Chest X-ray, AP view. Patient: 32 years old, sex F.
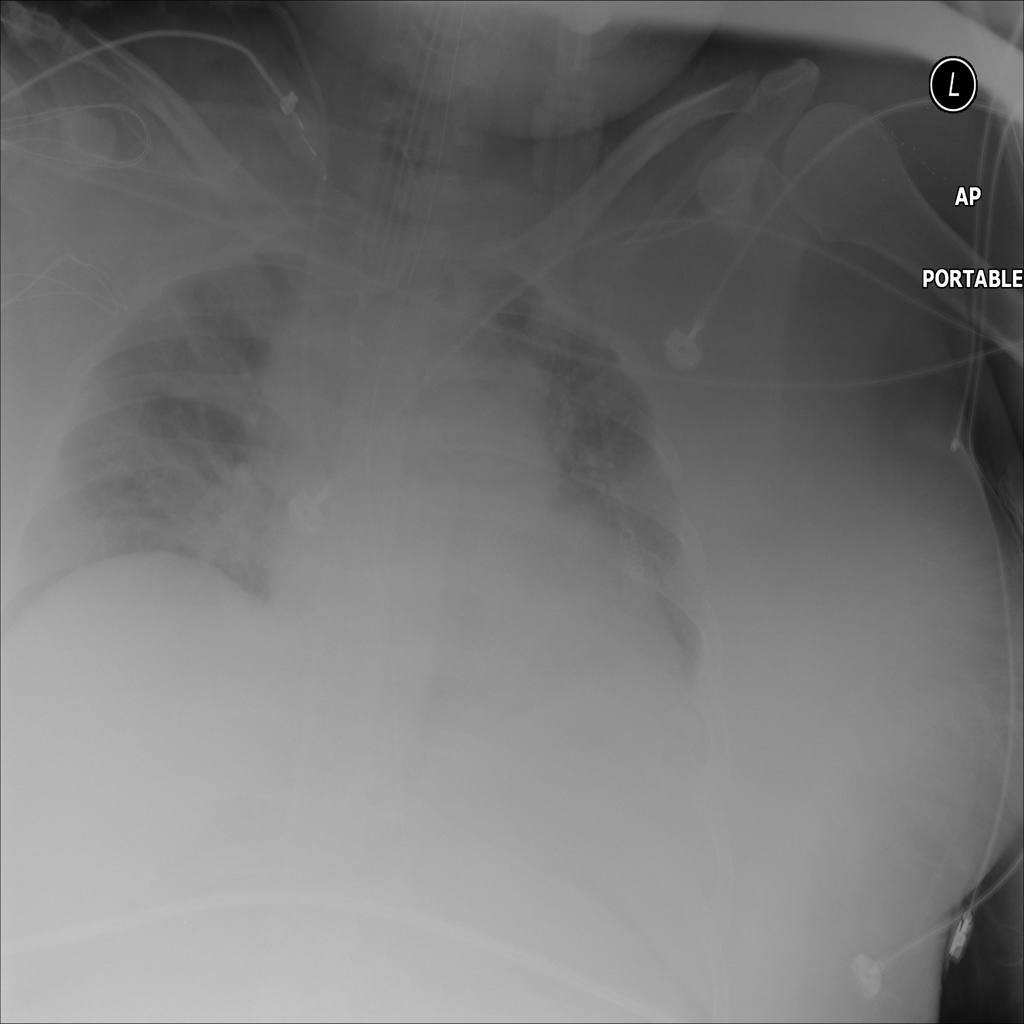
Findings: Infiltration